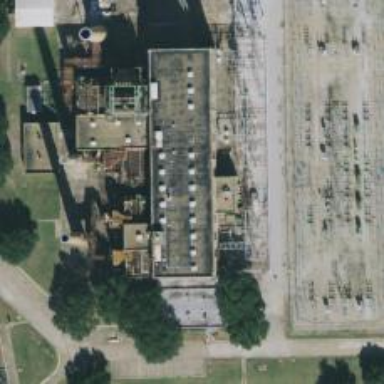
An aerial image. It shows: Steam turbine generator powered by gas.